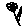
Label: flower